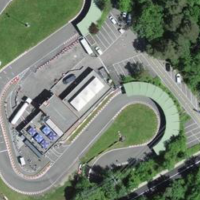
EUNIS habitat code: 53
Species observed at this site:
Hippocrepis emerus